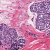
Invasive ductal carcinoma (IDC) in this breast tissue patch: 0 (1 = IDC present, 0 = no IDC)